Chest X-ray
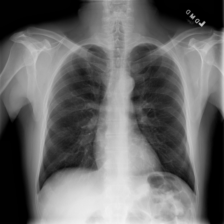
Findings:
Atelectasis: negative
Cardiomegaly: negative
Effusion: negative
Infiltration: negative
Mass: negative
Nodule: negative
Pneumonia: negative
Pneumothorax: negative
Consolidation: positive
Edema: negative
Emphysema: negative
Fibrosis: negative
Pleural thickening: negative
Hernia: negative